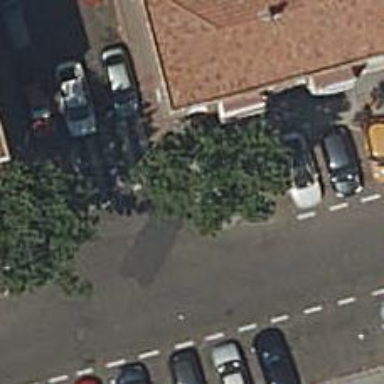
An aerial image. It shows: Bollard.